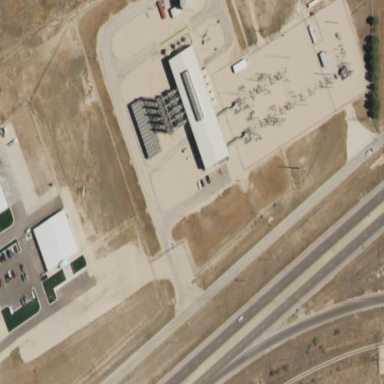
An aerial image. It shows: Power substation enclosed by fence.